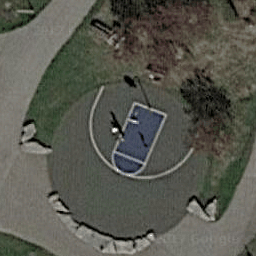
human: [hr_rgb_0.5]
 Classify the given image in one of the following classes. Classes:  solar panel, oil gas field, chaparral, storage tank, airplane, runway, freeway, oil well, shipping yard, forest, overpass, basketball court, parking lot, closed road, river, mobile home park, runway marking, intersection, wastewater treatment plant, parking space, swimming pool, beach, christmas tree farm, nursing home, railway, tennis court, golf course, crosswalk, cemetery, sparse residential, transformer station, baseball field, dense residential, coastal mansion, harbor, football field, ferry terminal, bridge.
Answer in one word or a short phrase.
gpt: basketball court